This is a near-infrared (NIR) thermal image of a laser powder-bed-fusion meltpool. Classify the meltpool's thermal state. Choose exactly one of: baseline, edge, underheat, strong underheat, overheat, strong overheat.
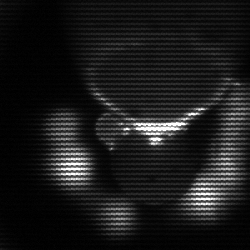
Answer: edge